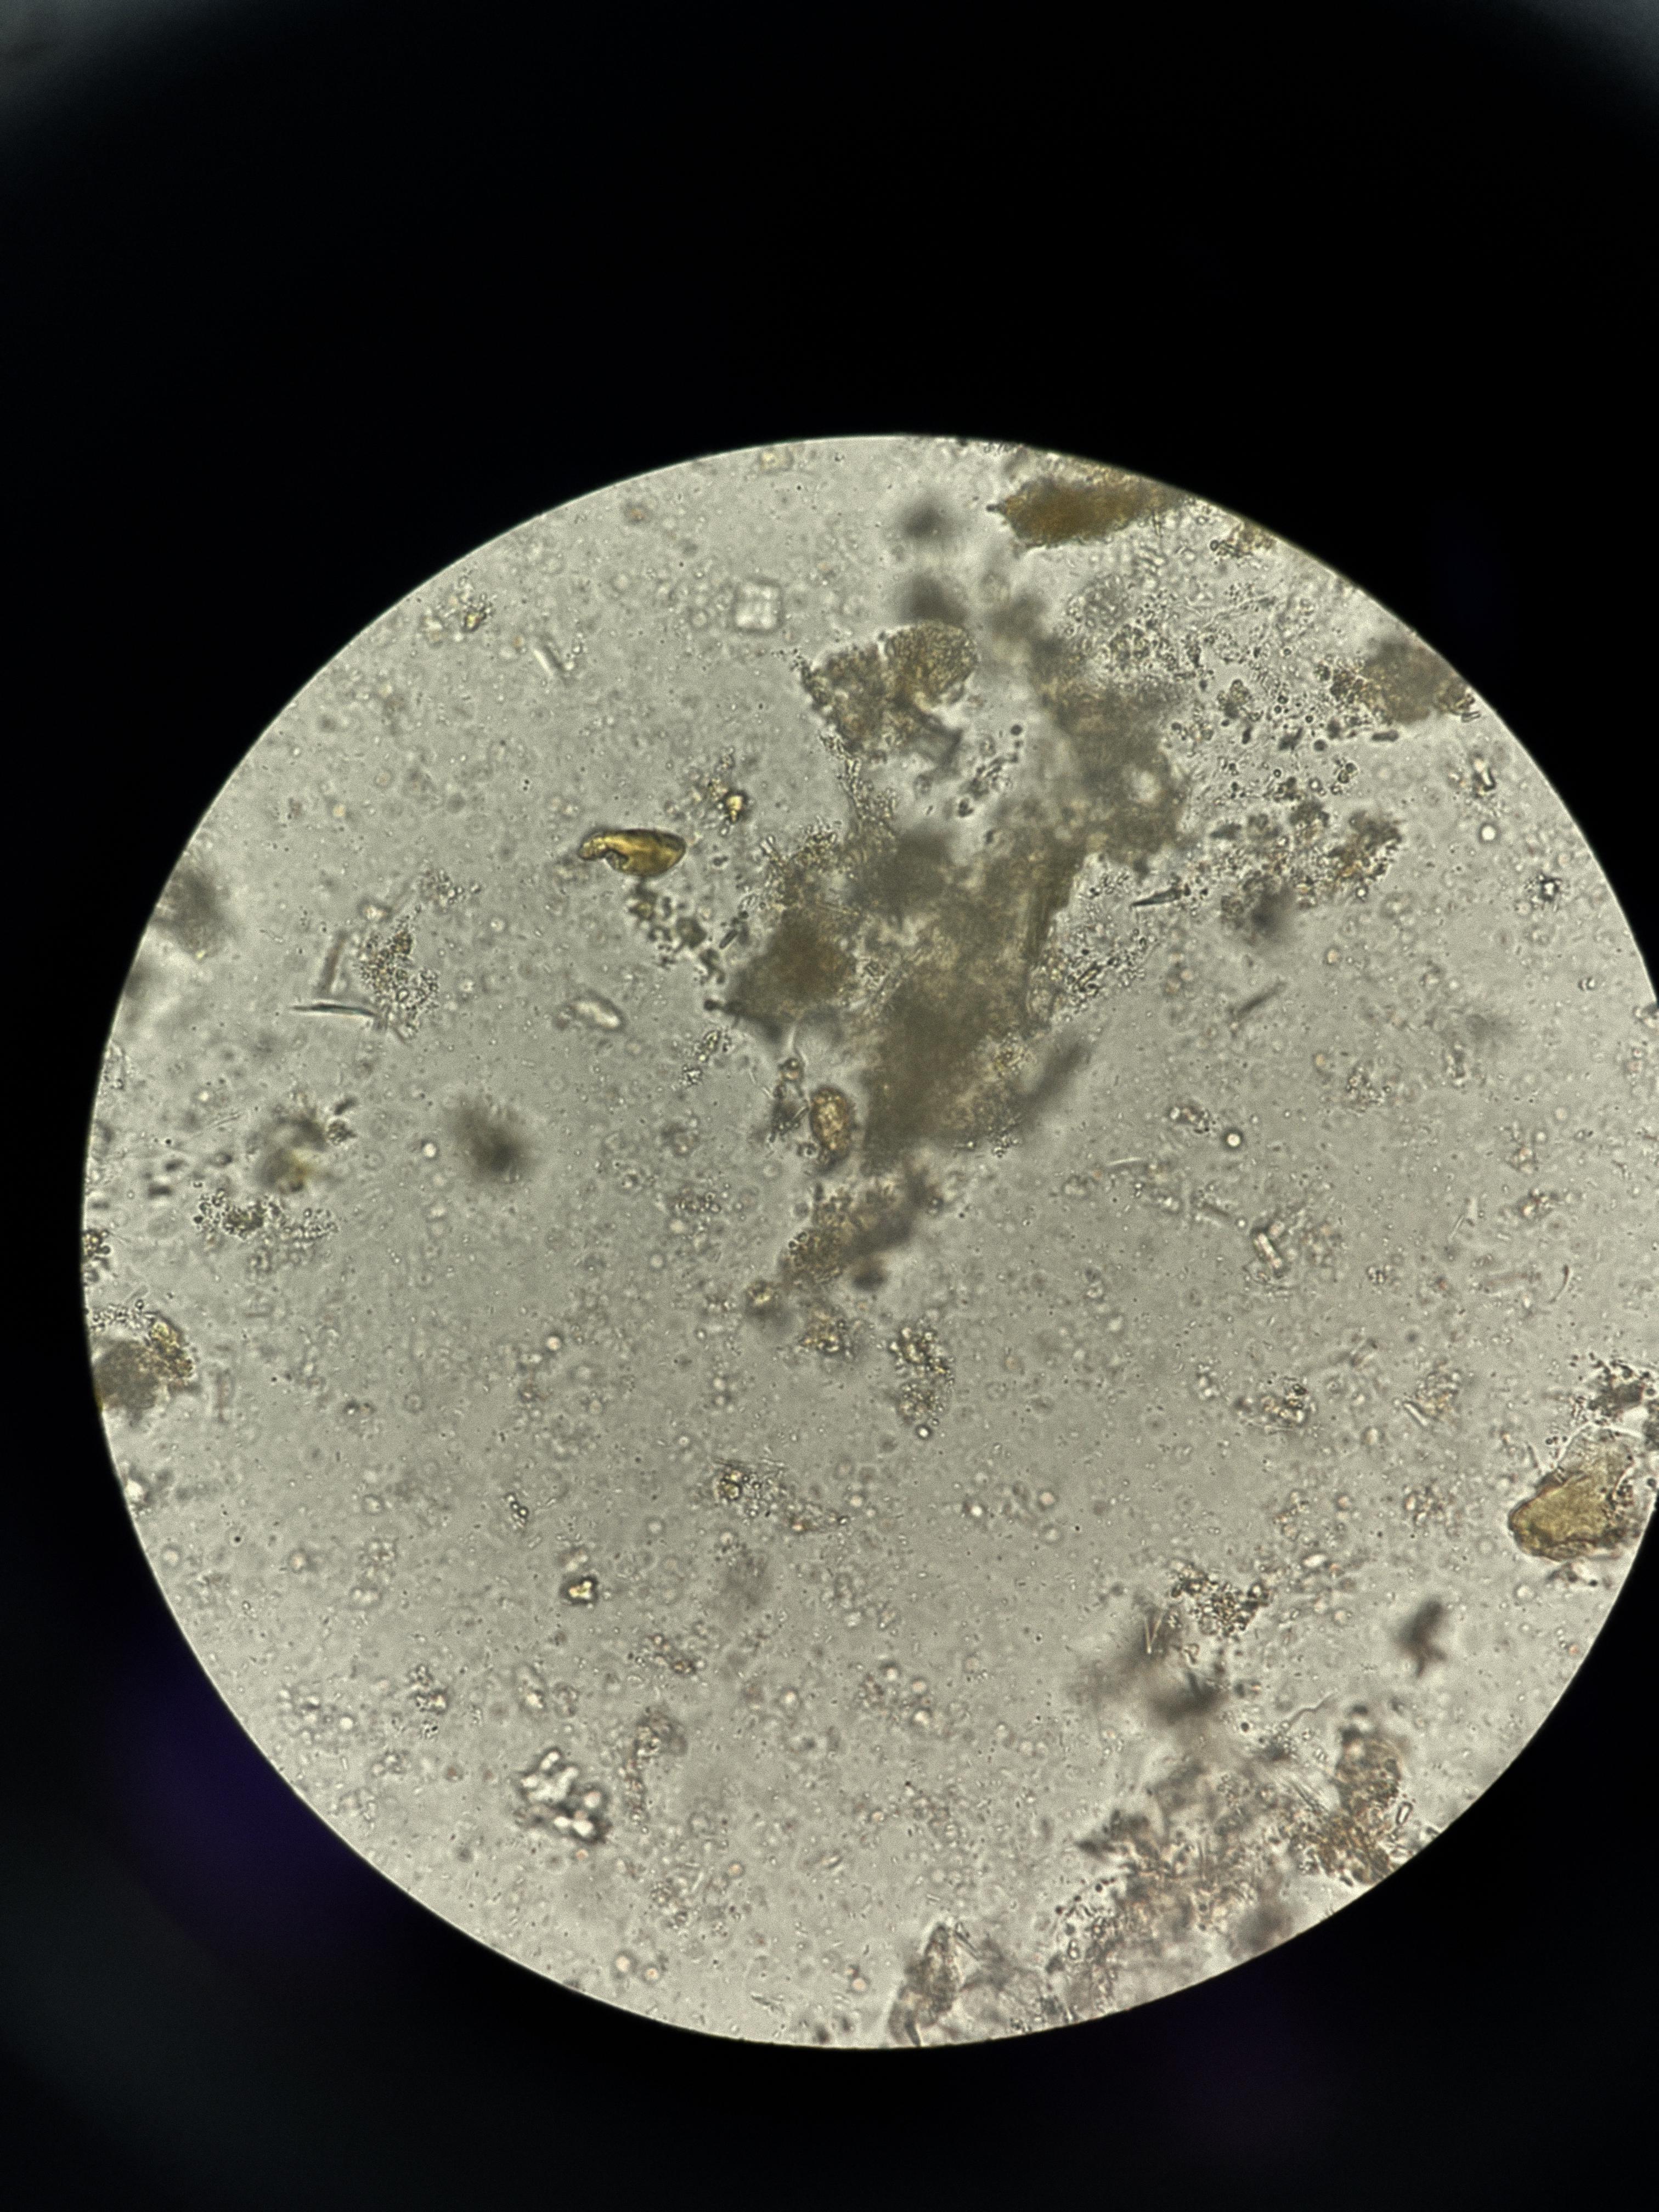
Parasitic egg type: Opisthorchis viverrine